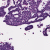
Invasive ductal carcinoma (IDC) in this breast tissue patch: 1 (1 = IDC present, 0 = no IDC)